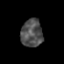
Tissue: prostate
Cell type: T cells
Senescence score: 0.2173
Nuclear area (px): 597
Mean DAPI intensity: 78.335